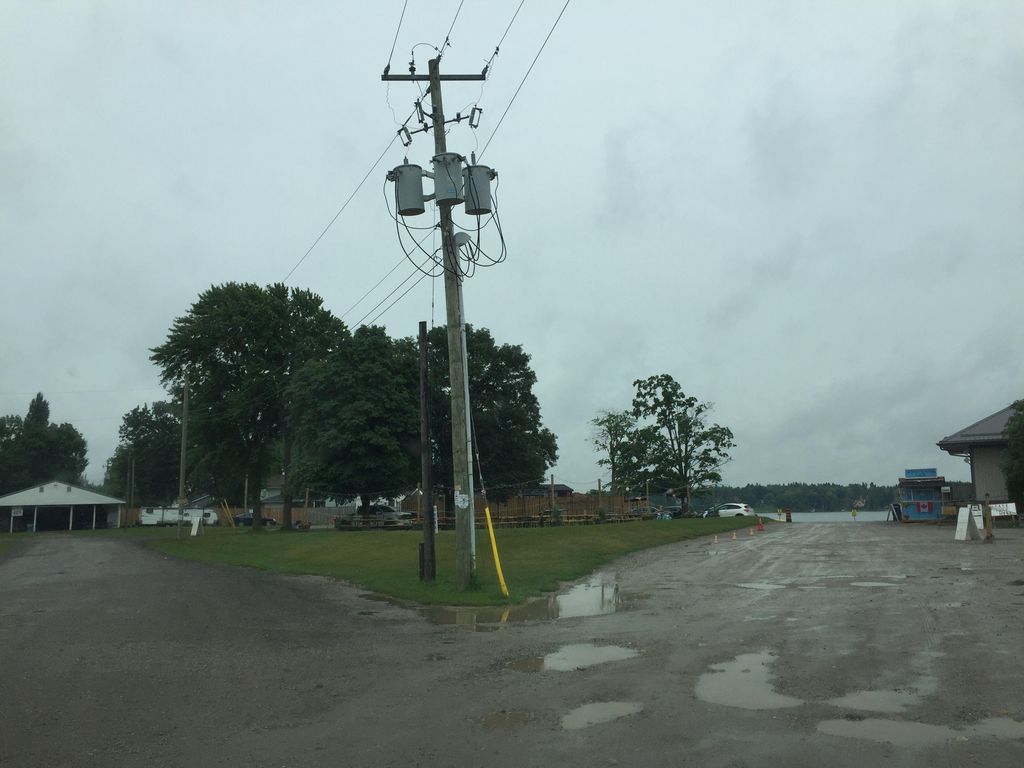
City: kitchener-waterloo